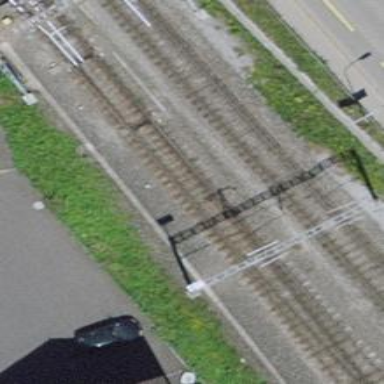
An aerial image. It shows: Railway switch.